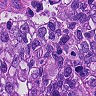
Metastatic tissue present: yes